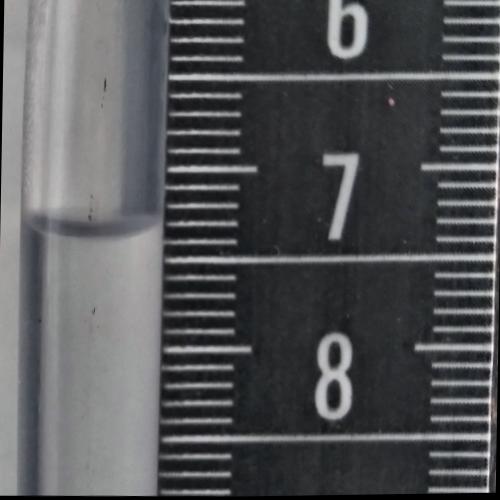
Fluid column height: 7.3 cm